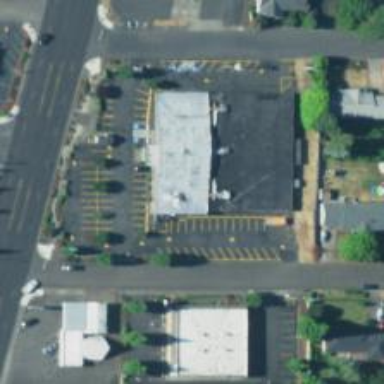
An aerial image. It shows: Building with bowling alley inside.